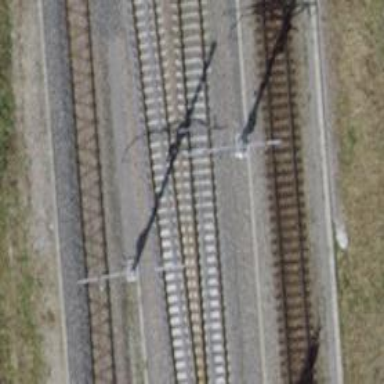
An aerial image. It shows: Railway milestone.